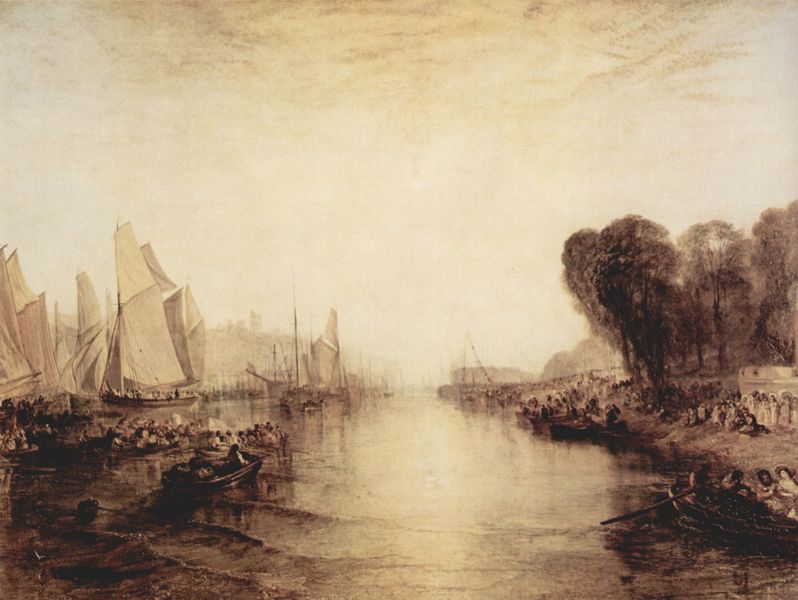
Titel: Schloß East Cowes, der Wohnsitz von J. Nash, Die Regatte schickt sich an, zu vertäuen
Künstler: William Turner
Standort: London
Institution: Victoria & Albert Museum
Schlagwörter: baum, blätter, dunkel, himmel, laub, mann, meer, schatten, wasser, weiß, wolken, bäume, fluss, frauen, landschaft, menschen, ocker, see, sitzen, stadt, ufer, äste, braun, frau, grau, hell, hut, licht, männer, schwarz, gebäude, park, schleier, wiese, wolke, beige, fest, leute, menge, alt, architektur, leinen, mensch, stehen, holland, niederlande, ast, bach, ferne, horizont, hügel, natur, sonnenaufgang, spiegelung, gewässer, kanal, sonne, land, gold, sanft, wald, boot, boote, kahn, ruder, turm, küste, schiff, schiffe, segel, segelboot, segelschiffe, wellen, segelschiff, dorf, mauer, dunst, nebel, monochrom, rand, sepia, hafen, masten, böschung, brandung, schlacht, turner, ruderboot, ruderer, rudern, segelboote, himmeö, radierung, revolution, menschenmenge, regatta, fluchtpunkt, zentral, tonig, reflektion, einfahrt, niederländer, matrosen, weisss, landstrich, ruderboote, botte, master, volksfest, morgenstimmung, kräne, plane, lorrain, lichtdurchflutet, schollen, horzont, indirekt, himmell, gallere, draußem, schneiße, wiliam van der velde, n, boote kähne, kahn boote schiff